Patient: sex F, age 72
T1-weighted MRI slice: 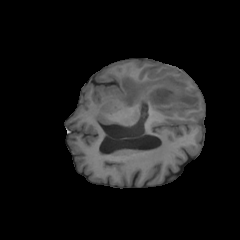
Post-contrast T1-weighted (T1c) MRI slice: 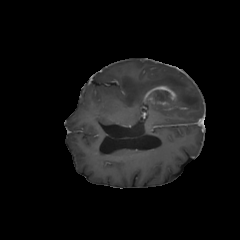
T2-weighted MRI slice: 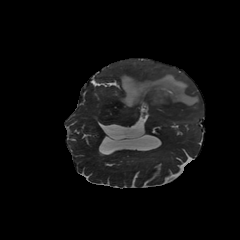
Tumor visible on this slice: yes
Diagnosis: Glioblastoma, IDH-wildtype
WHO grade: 4